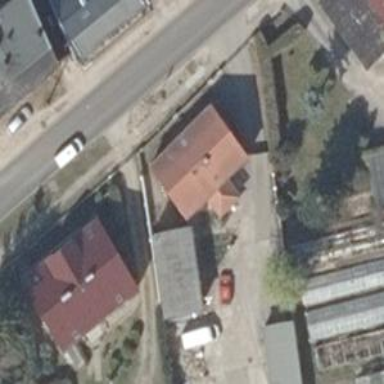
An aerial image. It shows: Simple and straightforward house.